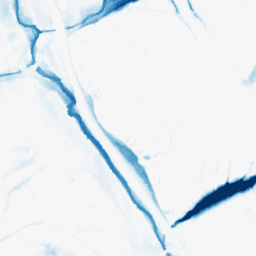
Category: morphological
Decomposition family: morphological_ellipse
Decomposition parameters: operation: closing
width: 30
height: 20
Upsampling method: sinc_hamming
Upsampling parameters: scale: 2
kernel_size: 16
Upsampling scale: 2